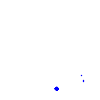
Particle: proton